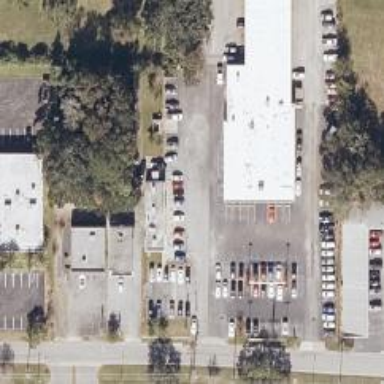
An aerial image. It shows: Car rental facility.